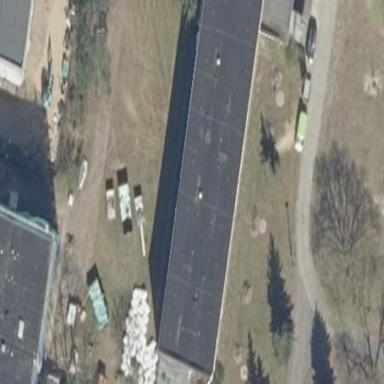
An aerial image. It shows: Detached building with flat roof painted in dark gray.